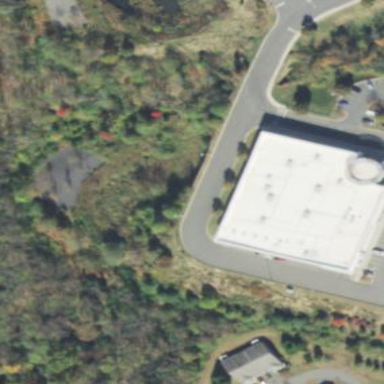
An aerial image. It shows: Building used as fitness center.